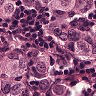
Metastatic tissue present: yes